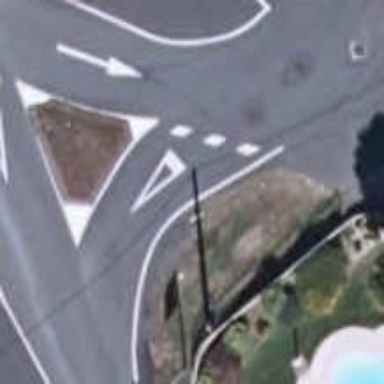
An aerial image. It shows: Road with "give way" sign.